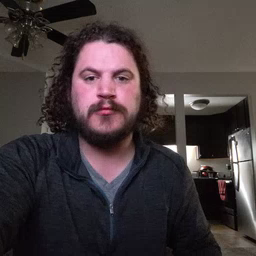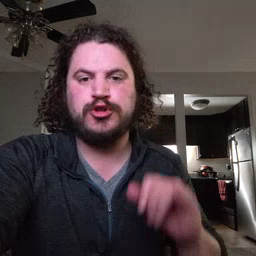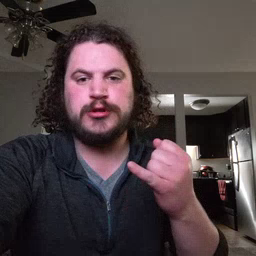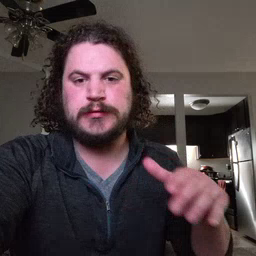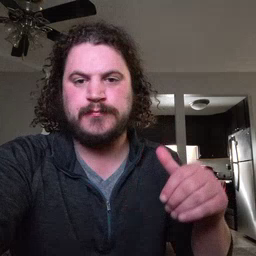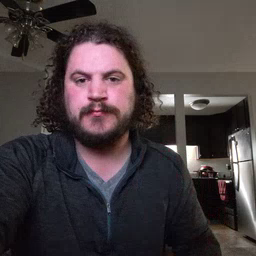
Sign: jeans